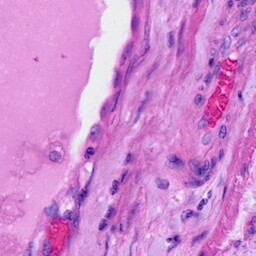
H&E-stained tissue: Ovarian